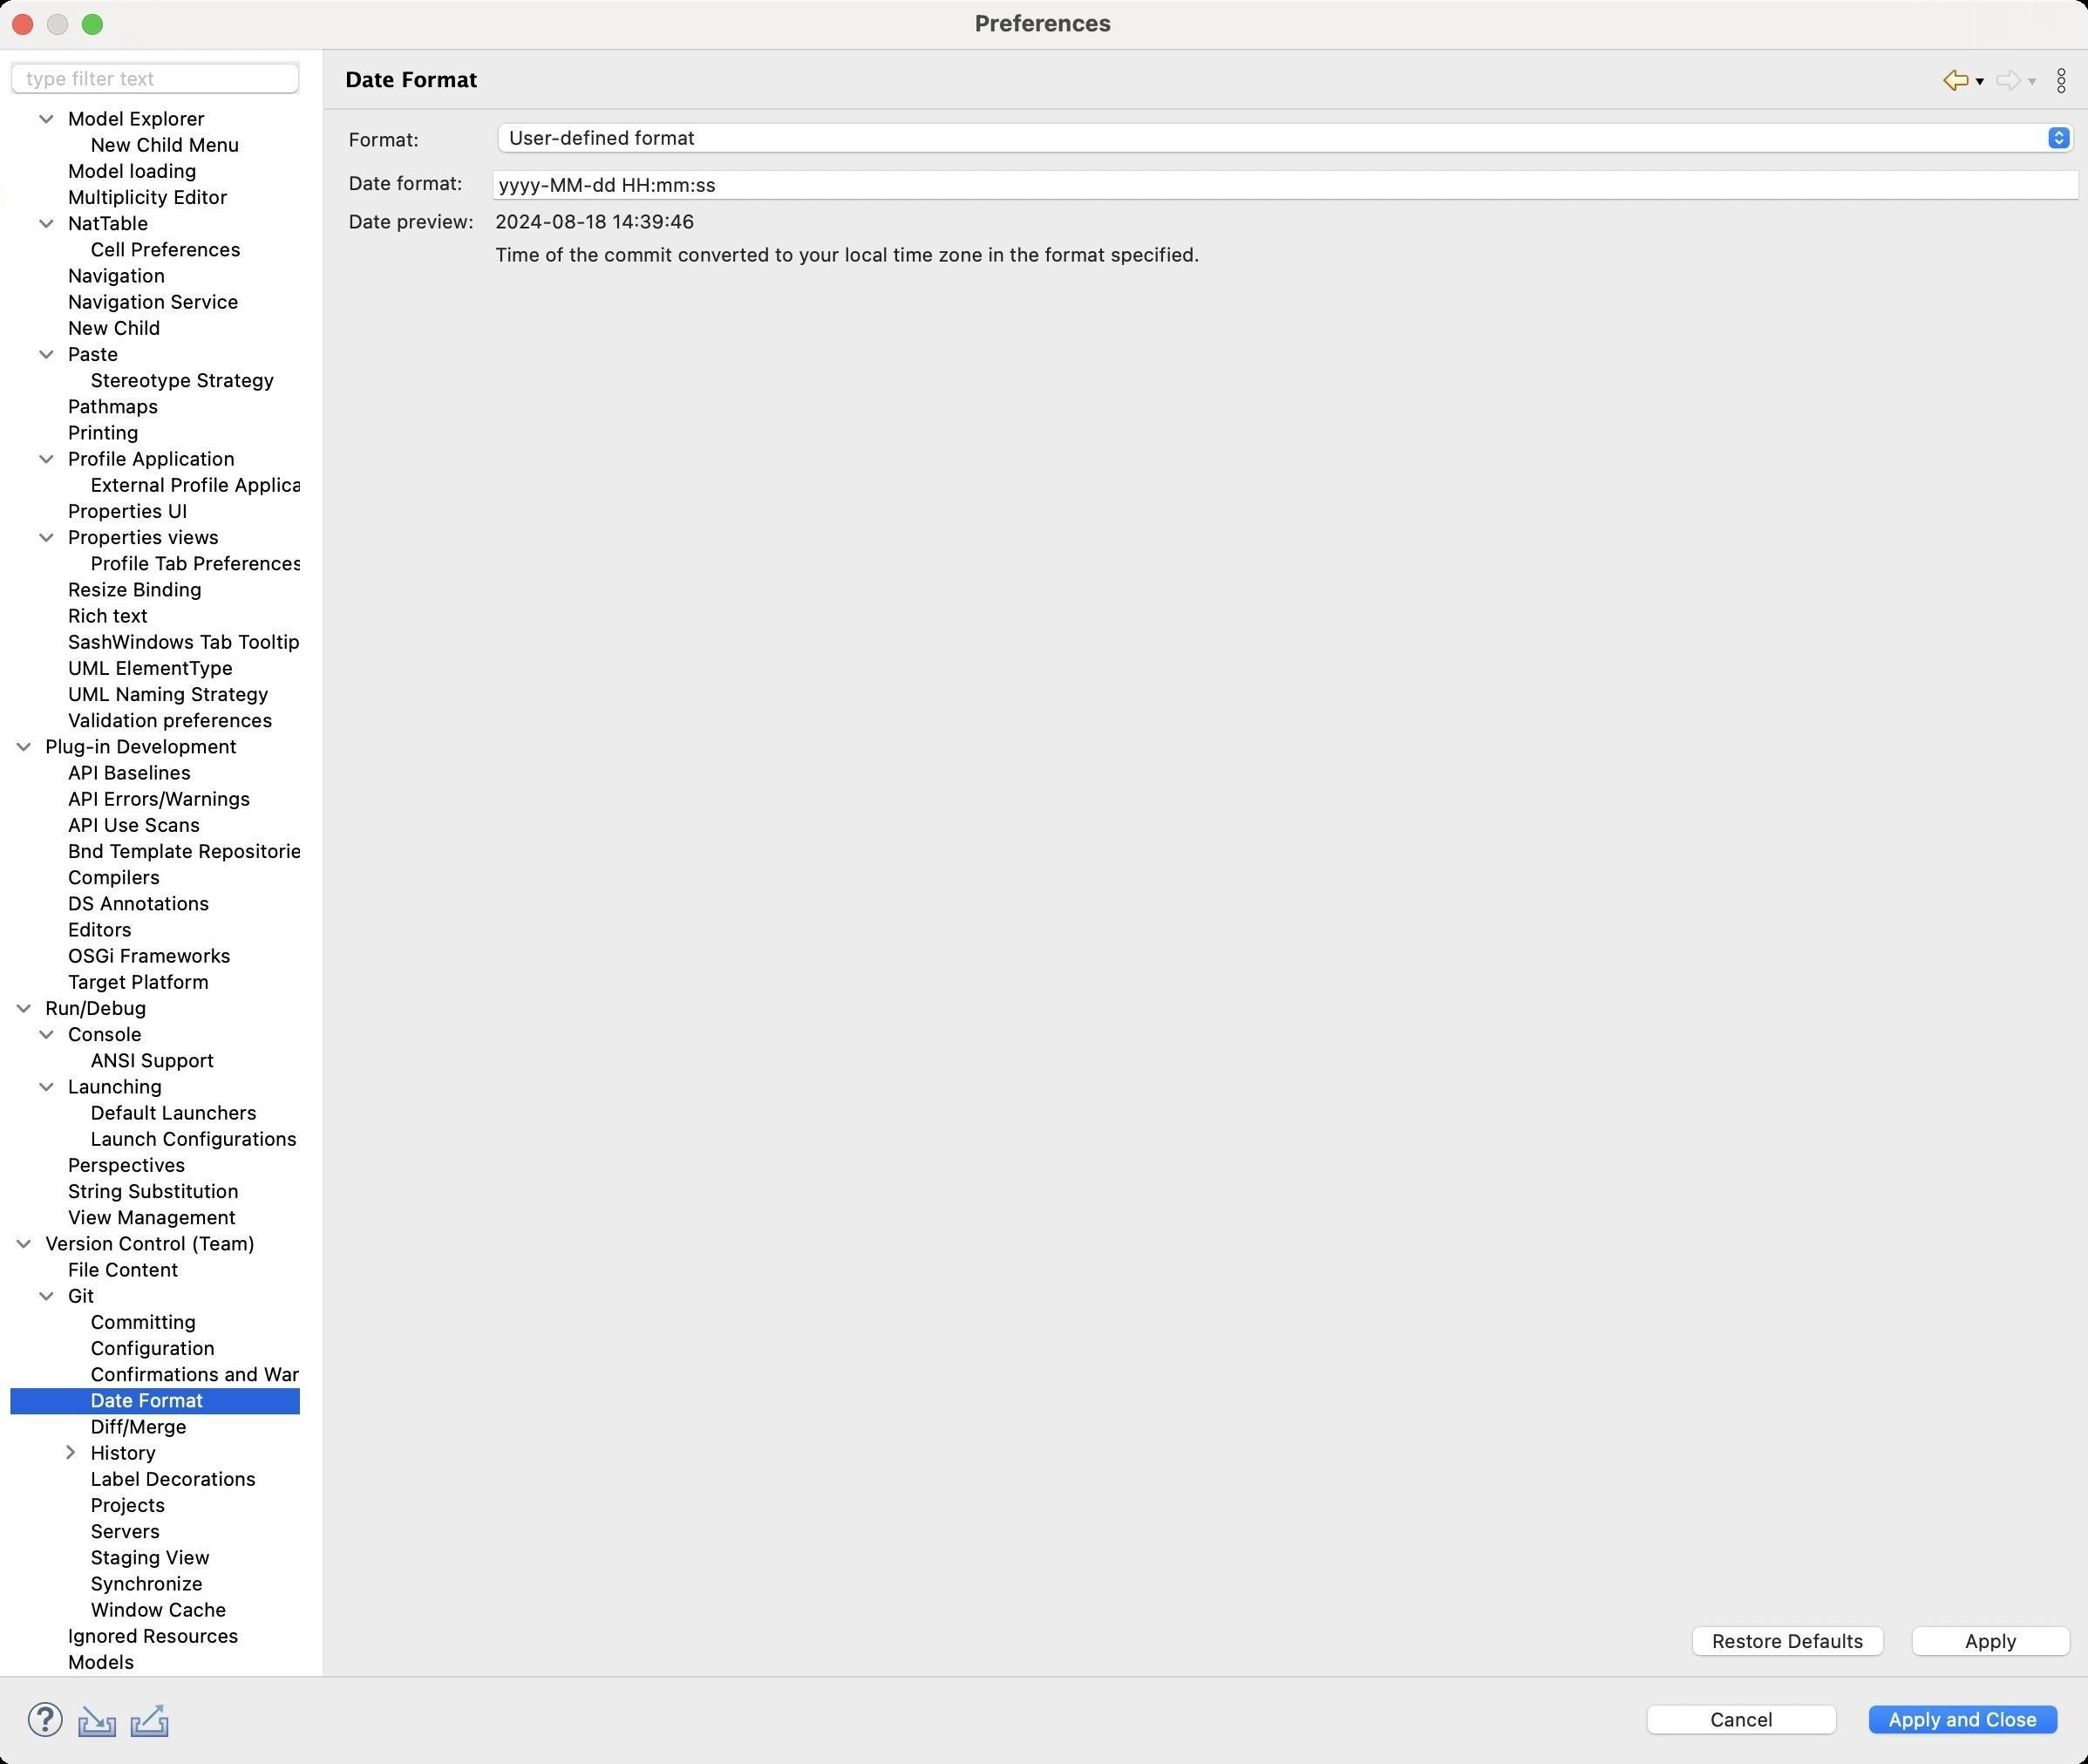
Accessibility tree:
{"name": "Preferences", "role": "AXWindow", "description": null, "role_description": "standard window", "value": null, "position": "480.00;38.00", "size": "1199;1012", "children": [{"name": "Apply_and_Close", "role": "AXButton", "description": null, "role_description": "button", "value": null, "position": "1067.00;974.00", "size": "120;27", "children": []}, {"name": "Cancel", "role": "AXButton", "description": null, "role_description": "button", "value": null, "position": "940.00;974.00", "size": "120;27", "children": []}, {"name": null, "role": "AXToolbar", "description": null, "role_description": "toolbar", "value": null, "position": "12.00;972.00", "size": "90;30", "children": [{"name": "Help", "role": "AXCheckBox", "description": null, "role_description": "checkbox", "value": 0, "position": "12.00;972.00", "size": "30;30", "children": []}, {"name": "Import", "role": "AXButton", "description": null, "role_description": "button", "value": null, "position": "42.00;972.00", "size": "30;30", "children": []}, {"name": "Export", "role": "AXButton", "description": null, "role_description": "button", "value": null, "position": "72.00;972.00", "size": "30;30", "children": []}]}, {"name": null, "role": "AXScrollArea", "description": null, "role_description": "scroll area", "value": null, "position": "199.00;69.00", "size": "995;887", "children": [{"name": "Apply", "role": "AXButton", "description": null, "role_description": "button", "value": null, "position": "1092.00;929.00", "size": "102;27", "children": []}, {"name": "Restore_Defaults", "role": "AXButton", "description": null, "role_description": "button", "value": null, "position": "966.00;929.00", "size": "121;27", "children": []}, {"name": null, "role": "AXStaticText", "description": null, "role_description": "text", "value": "Time of the commit converted to your local time zone in the format specified.", "position": "283.00;139.00", "size": "911;14", "children": []}, {"name": null, "role": "AXStaticText", "description": null, "role_description": "text", "value": "", "position": "199.00;139.00", "size": "4;14", "children": []}, {"name": null, "role": "AXStaticText", "description": null, "role_description": "text", "value": "2024-08-18 14:39:46", "position": "283.00;120.00", "size": "911;14", "children": []}, {"name": null, "role": "AXStaticText", "description": null, "role_description": "text", "value": "Date preview:", "position": "199.00;120.00", "size": "76;14", "children": []}, {"name": null, "role": "AXTextField", "description": null, "role_description": "text field", "value": "yyyy-MM-dd HH:mm:ss", "position": "283.00;96.00", "size": "911;19", "children": []}, {"name": null, "role": "AXStaticText", "description": null, "role_description": "text", "value": "Date format:", "position": "199.00;98.00", "size": "70;14", "children": []}, {"name": null, "role": "AXPopUpButton", "description": null, "role_description": "pop up button", "value": "User-defined format", "position": "283.00;69.00", "size": "911;22", "children": []}, {"name": null, "role": "AXStaticText", "description": null, "role_description": "text", "value": "Format:", "position": "199.00;73.00", "size": "45;14", "children": []}]}, {"name": null, "role": "AXToolbar", "description": "", "role_description": "toolbar", "value": null, "position": "1112.00;35.00", "size": "82;22", "children": [{"name": "Back_to_Confirmations_and_Warnings", "role": "AXMenuButton", "description": null, "role_description": "menu button", "value": null, "position": "1112.00;35.00", "size": "22;22", "children": []}, {"name": "Forward", "role": "AXMenuButton", "description": null, "role_description": "menu button", "value": null, "position": "1142.00;35.00", "size": "22;22", "children": []}, {"name": "Additional_Dialog_Actions", "role": "AXButton", "description": null, "role_description": "button", "value": null, "position": "1172.00;35.00", "size": "22;22", "children": []}]}, {"name": null, "role": "AXStaticText", "description": "", "role_description": "text", "value": "Date Format", "position": "196.00;35.00", "size": "909;21", "children": []}, {"name": null, "role": "AXSplitter", "description": null, "role_description": "splitter", "value": 180, "position": "180.00;28.00", "size": "5;933", "children": []}, {"name": null, "role": "AXScrollArea", "description": null, "role_description": "scroll area", "value": null, "position": "7.00;59.00", "size": "166;902", "children": [{"name": null, "role": "AXOutline", "description": null, "role_description": "outline", "value": null, "position": "7.00;-914.00", "size": "217;1875", "children": [{"name": null, "role": "AXRow", "description": null, "role_description": "outline row", "value": null, "position": "7.00;-914.00", "size": "217;15", "children": [{"name": null, "role": "AXGroup", "description": null, "role_description": "group", "value": null, "position": "7.00;-914.00", "size": "217;15", "children": [{"name": null, "role": "AXDisclosureTriangle", "description": null, "role_description": "disclosure triangle", "value": 0, "position": "9.00;-914.00", "size": "12;14", "children": []}, {"name": null, "role": "AXStaticText", "description": null, "role_description": "text", "value": "General", "position": "25.00;-914.00", "size": "198;14", "children": []}]}]}, {"name": null, "role": "AXRow", "description": null, "role_description": "outline row", "value": null, "position": "7.00;-899.00", "size": "217;15", "children": [{"name": null, "role": "AXGroup", "description": null, "role_description": "group", "value": null, "position": "7.00;-899.00", "size": "217;15", "children": [{"name": null, "role": "AXDisclosureTriangle", "description": null, "role_description": "disclosure triangle", "value": 0, "position": "9.00;-899.00", "size": "12;14", "children": []}, {"name": null, "role": "AXStaticText", "description": null, "role_description": "text", "value": "Alf", "position": "25.00;-899.00", "size": "198;14", "children": []}]}]}, {"name": null, "role": "AXRow", "description": null, "role_description": "outline row", "value": null, "position": "7.00;-884.00", "size": "217;15", "children": [{"name": null, "role": "AXGroup", "description": null, "role_description": "group", "value": null, "position": "7.00;-884.00", "size": "217;15", "children": [{"name": null, "role": "AXDisclosureTriangle", "description": null, "role_description": "disclosure triangle", "value": 0, "position": "9.00;-884.00", "size": "12;14", "children": []}, {"name": null, "role": "AXStaticText", "description": null, "role_description": "text", "value": "Ant", "position": "25.00;-884.00", "size": "198;14", "children": []}]}]}, {"name": null, "role": "AXRow", "description": null, "role_description": "outline row", "value": null, "position": "7.00;-869.00", "size": "217;15", "children": [{"name": null, "role": "AXGroup", "description": null, "role_description": "group", "value": null, "position": "7.00;-869.00", "size": "217;15", "children": [{"name": null, "role": "AXDisclosureTriangle", "description": null, "role_description": "disclosure triangle", "value": 0, "position": "9.00;-869.00", "size": "12;14", "children": []}, {"name": null, "role": "AXStaticText", "description": null, "role_description": "text", "value": "Context", "position": "25.00;-869.00", "size": "198;14", "children": []}]}]}, {"name": null, "role": "AXRow", "description": null, "role_description": "outline row", "value": null, "position": "7.00;-854.00", "size": "217;15", "children": [{"name": null, "role": "AXGroup", "description": null, "role_description": "group", "value": null, "position": "7.00;-854.00", "size": "217;15", "children": [{"name": null, "role": "AXDisclosureTriangle", "description": null, "role_description": "disclosure triangle", "value": 0, "position": "9.00;-854.00", "size": "12;14", "children": []}, {"name": null, "role": "AXStaticText", "description": null, "role_description": "text", "value": "CSS", "position": "25.00;-854.00", "size": "198;14", "children": []}]}]}, {"name": null, "role": "AXRow", "description": null, "role_description": "outline row", "value": null, "position": "7.00;-839.00", "size": "217;15", "children": [{"name": null, "role": "AXGroup", "description": null, "role_description": "group", "value": null, "position": "7.00;-839.00", "size": "217;15", "children": [{"name": null, "role": "AXDisclosureTriangle", "description": null, "role_description": "disclosure triangle", "value": 0, "position": "9.00;-839.00", "size": "12;14", "children": []}, {"name": null, "role": "AXStaticText", "description": null, "role_description": "text", "value": "EMF Compare", "position": "25.00;-839.00", "size": "198;14", "children": []}]}]}, {"name": null, "role": "AXRow", "description": null, "role_description": "outline row", "value": null, "position": "7.00;-824.00", "size": "217;15", "children": [{"name": null, "role": "AXGroup", "description": null, "role_description": "group", "value": null, "position": "7.00;-824.00", "size": "217;15", "children": [{"name": null, "role": "AXDisclosureTriangle", "description": null, "role_description": "disclosure triangle", "value": 0, "position": "9.00;-824.00", "size": "12;14", "children": []}, {"name": null, "role": "AXStaticText", "description": null, "role_description": "text", "value": "Help", "position": "25.00;-824.00", "size": "198;14", "children": []}]}]}, {"name": null, "role": "AXRow", "description": null, "role_description": "outline row", "value": null, "position": "7.00;-809.00", "size": "217;15", "children": [{"name": null, "role": "AXGroup", "description": null, "role_description": "group", "value": null, "position": "7.00;-809.00", "size": "217;15", "children": [{"name": null, "role": "AXDisclosureTriangle", "description": null, "role_description": "disclosure triangle", "value": 0, "position": "9.00;-809.00", "size": "12;14", "children": []}, {"name": null, "role": "AXStaticText", "description": null, "role_description": "text", "value": "Install/Update", "position": "25.00;-809.00", "size": "198;14", "children": []}]}]}, {"name": null, "role": "AXRow", "description": null, "role_description": "outline row", "value": null, "position": "7.00;-794.00", "size": "217;15", "children": [{"name": null, "role": "AXGroup", "description": null, "role_description": "group", "value": null, "position": "7.00;-794.00", "size": "217;15", "children": [{"name": null, "role": "AXDisclosureTriangle", "description": null, "role_description": "disclosure triangle", "value": 1, "position": "9.00;-794.00", "size": "12;14", "children": []}, {"name": null, "role": "AXStaticText", "description": null, "role_description": "text", "value": "Java", "position": "25.00;-794.00", "size": "198;14", "children": []}]}]}, {"name": null, "role": "AXRow", "description": null, "role_description": "outline row", "value": null, "position": "7.00;-779.00", "size": "217;15", "children": [{"name": null, "role": "AXGroup", "description": null, "role_description": "group", "value": null, "position": "7.00;-779.00", "size": "217;15", "children": [{"name": null, "role": "AXDisclosureTriangle", "description": null, "role_description": "disclosure triangle", "value": 0, "position": "22.00;-779.00", "size": "12;14", "children": []}, {"name": null, "role": "AXStaticText", "description": null, "role_description": "text", "value": "Appearance", "position": "38.00;-779.00", "size": "185;14", "children": []}]}]}, {"name": null, "role": "AXRow", "description": null, "role_description": "outline row", "value": null, "position": "7.00;-764.00", "size": "217;15", "children": [{"name": null, "role": "AXGroup", "description": null, "role_description": "group", "value": null, "position": "7.00;-764.00", "size": "217;15", "children": [{"name": null, "role": "AXDisclosureTriangle", "description": null, "role_description": "disclosure triangle", "value": 0, "position": "22.00;-764.00", "size": "12;14", "children": []}, {"name": null, "role": "AXStaticText", "description": null, "role_description": "text", "value": "Build Path", "position": "38.00;-764.00", "size": "185;14", "children": []}]}]}, {"name": null, "role": "AXRow", "description": null, "role_description": "outline row", "value": null, "position": "7.00;-749.00", "size": "217;15", "children": [{"name": null, "role": "AXStaticText", "description": null, "role_description": "text", "value": "Bytecode Outline", "position": "38.00;-749.00", "size": "185;14", "children": []}]}, {"name": null, "role": "AXRow", "description": null, "role_description": "outline row", "value": null, "position": "7.00;-734.00", "size": "217;15", "children": [{"name": null, "role": "AXGroup", "description": null, "role_description": "group", "value": null, "position": "7.00;-734.00", "size": "217;15", "children": [{"name": null, "role": "AXDisclosureTriangle", "description": null, "role_description": "disclosure triangle", "value": 0, "position": "22.00;-734.00", "size": "12;14", "children": []}, {"name": null, "role": "AXStaticText", "description": null, "role_description": "text", "value": "Code Style", "position": "38.00;-734.00", "size": "185;14", "children": []}]}]}, {"name": null, "role": "AXRow", "description": null, "role_description": "outline row", "value": null, "position": "7.00;-719.00", "size": "217;15", "children": [{"name": null, "role": "AXGroup", "description": null, "role_description": "group", "value": null, "position": "7.00;-719.00", "size": "217;15", "children": [{"name": null, "role": "AXDisclosureTriangle", "description": null, "role_description": "disclosure triangle", "value": 1, "position": "22.00;-719.00", "size": "12;14", "children": []}, {"name": null, "role": "AXStaticText", "description": null, "role_description": "text", "value": "Compiler", "position": "38.00;-719.00", "size": "185;14", "children": []}]}]}, {"name": null, "role": "AXRow", "description": null, "role_description": "outline row", "value": null, "position": "7.00;-704.00", "size": "217;15", "children": [{"name": null, "role": "AXStaticText", "description": null, "role_description": "text", "value": "Building", "position": "51.00;-704.00", "size": "172;14", "children": []}]}, {"name": null, "role": "AXRow", "description": null, "role_description": "outline row", "value": null, "position": "7.00;-689.00", "size": "217;15", "children": [{"name": null, "role": "AXStaticText", "description": null, "role_description": "text", "value": "Errors/Warnings", "position": "51.00;-689.00", "size": "172;14", "children": []}]}, {"name": null, "role": "AXRow", "description": null, "role_description": "outline row", "value": null, "position": "7.00;-674.00", "size": "217;15", "children": [{"name": null, "role": "AXStaticText", "description": null, "role_description": "text", "value": "Javadoc", "position": "51.00;-674.00", "size": "172;14", "children": []}]}, {"name": null, "role": "AXRow", "description": null, "role_description": "outline row", "value": null, "position": "7.00;-659.00", "size": "217;15", "children": [{"name": null, "role": "AXStaticText", "description": null, "role_description": "text", "value": "Task Tags", "position": "51.00;-659.00", "size": "172;14", "children": []}]}, {"name": null, "role": "AXRow", "description": null, "role_description": "outline row", "value": null, "position": "7.00;-644.00", "size": "217;15", "children": [{"name": null, "role": "AXGroup", "description": null, "role_description": "group", "value": null, "position": "7.00;-644.00", "size": "217;15", "children": [{"name": null, "role": "AXDisclosureTriangle", "description": null, "role_description": "disclosure triangle", "value": 1, "position": "22.00;-644.00", "size": "12;14", "children": []}, {"name": null, "role": "AXStaticText", "description": null, "role_description": "text", "value": "Debug", "position": "38.00;-644.00", "size": "185;14", "children": []}]}]}, {"name": null, "role": "AXRow", "description": null, "role_description": "outline row", "value": null, "position": "7.00;-629.00", "size": "217;15", "children": [{"name": null, "role": "AXStaticText", "description": null, "role_description": "text", "value": "Detail Formatters", "position": "51.00;-629.00", "size": "172;14", "children": []}]}, {"name": null, "role": "AXRow", "description": null, "role_description": "outline row", "value": null, "position": "7.00;-614.00", "size": "217;15", "children": [{"name": null, "role": "AXStaticText", "description": null, "role_description": "text", "value": "Heap Walking", "position": "51.00;-614.00", "size": "172;14", "children": []}]}, {"name": null, "role": "AXRow", "description": null, "role_description": "outline row", "value": null, "position": "7.00;-599.00", "size": "217;15", "children": [{"name": null, "role": "AXStaticText", "description": null, "role_description": "text", "value": "Logical Structures", "position": "51.00;-599.00", "size": "172;14", "children": []}]}, {"name": null, "role": "AXRow", "description": null, "role_description": "outline row", "value": null, "position": "7.00;-584.00", "size": "217;15", "children": [{"name": null, "role": "AXStaticText", "description": null, "role_description": "text", "value": "Primitive Display Options", "position": "51.00;-584.00", "size": "172;14", "children": []}]}, {"name": null, "role": "AXRow", "description": null, "role_description": "outline row", "value": null, "position": "7.00;-569.00", "size": "217;15", "children": [{"name": null, "role": "AXStaticText", "description": null, "role_description": "text", "value": "Step Filtering", "position": "51.00;-569.00", "size": "172;14", "children": []}]}, {"name": null, "role": "AXRow", "description": null, "role_description": "outline row", "value": null, "position": "7.00;-554.00", "size": "217;15", "children": [{"name": null, "role": "AXGroup", "description": null, "role_description": "group", "value": null, "position": "7.00;-554.00", "size": "217;15", "children": [{"name": null, "role": "AXDisclosureTriangle", "description": null, "role_description": "disclosure triangle", "value": 1, "position": "22.00;-554.00", "size": "12;14", "children": []}, {"name": null, "role": "AXStaticText", "description": null, "role_description": "text", "value": "Editor", "position": "38.00;-554.00", "size": "185;14", "children": []}]}]}, {"name": null, "role": "AXRow", "description": null, "role_description": "outline row", "value": null, "position": "7.00;-539.00", "size": "217;15", "children": [{"name": null, "role": "AXStaticText", "description": null, "role_description": "text", "value": "Code Minings", "position": "51.00;-539.00", "size": "172;14", "children": []}]}, {"name": null, "role": "AXRow", "description": null, "role_description": "outline row", "value": null, "position": "7.00;-524.00", "size": "217;15", "children": [{"name": null, "role": "AXGroup", "description": null, "role_description": "group", "value": null, "position": "7.00;-524.00", "size": "217;15", "children": [{"name": null, "role": "AXDisclosureTriangle", "description": null, "role_description": "disclosure triangle", "value": 1, "position": "35.00;-524.00", "size": "12;14", "children": []}, {"name": null, "role": "AXStaticText", "description": null, "role_description": "text", "value": "Content Assist", "position": "51.00;-524.00", "size": "172;14", "children": []}]}]}, {"name": null, "role": "AXRow", "description": null, "role_description": "outline row", "value": null, "position": "7.00;-509.00", "size": "217;15", "children": [{"name": null, "role": "AXStaticText", "description": null, "role_description": "text", "value": "Advanced", "position": "64.00;-509.00", "size": "159;14", "children": []}]}, {"name": null, "role": "AXRow", "description": null, "role_description": "outline row", "value": null, "position": "7.00;-494.00", "size": "217;15", "children": [{"name": null, "role": "AXStaticText", "description": null, "role_description": "text", "value": "Favorites", "position": "64.00;-494.00", "size": "159;14", "children": []}]}, {"name": null, "role": "AXRow", "description": null, "role_description": "outline row", "value": null, "position": "7.00;-479.00", "size": "217;15", "children": [{"name": null, "role": "AXStaticText", "description": null, "role_description": "text", "value": "Folding", "position": "51.00;-479.00", "size": "172;14", "children": []}]}, {"name": null, "role": "AXRow", "description": null, "role_description": "outline row", "value": null, "position": "7.00;-464.00", "size": "217;15", "children": [{"name": null, "role": "AXStaticText", "description": null, "role_description": "text", "value": "Hovers", "position": "51.00;-464.00", "size": "172;14", "children": []}]}, {"name": null, "role": "AXRow", "description": null, "role_description": "outline row", "value": null, "position": "7.00;-449.00", "size": "217;15", "children": [{"name": null, "role": "AXStaticText", "description": null, "role_description": "text", "value": "Mark Occurrences", "position": "51.00;-449.00", "size": "172;14", "children": []}]}, {"name": null, "role": "AXRow", "description": null, "role_description": "outline row", "value": null, "position": "7.00;-434.00", "size": "217;15", "children": [{"name": null, "role": "AXStaticText", "description": null, "role_description": "text", "value": "Save Actions", "position": "51.00;-434.00", "size": "172;14", "children": []}]}, {"name": null, "role": "AXRow", "description": null, "role_description": "outline row", "value": null, "position": "7.00;-419.00", "size": "217;15", "children": [{"name": null, "role": "AXStaticText", "description": null, "role_description": "text", "value": "Syntax Coloring", "position": "51.00;-419.00", "size": "172;14", "children": []}]}, {"name": null, "role": "AXRow", "description": null, "role_description": "outline row", "value": null, "position": "7.00;-404.00", "size": "217;15", "children": [{"name": null, "role": "AXStaticText", "description": null, "role_description": "text", "value": "Templates", "position": "51.00;-404.00", "size": "172;14", "children": []}]}, {"name": null, "role": "AXRow", "description": null, "role_description": "outline row", "value": null, "position": "7.00;-389.00", "size": "217;15", "children": [{"name": null, "role": "AXStaticText", "description": null, "role_description": "text", "value": "Typing", "position": "51.00;-389.00", "size": "172;14", "children": []}]}, {"name": null, "role": "AXRow", "description": null, "role_description": "outline row", "value": null, "position": "7.00;-374.00", "size": "217;15", "children": [{"name": null, "role": "AXGroup", "description": null, "role_description": "group", "value": null, "position": "7.00;-374.00", "size": "217;15", "children": [{"name": null, "role": "AXDisclosureTriangle", "description": null, "role_description": "disclosure triangle", "value": 1, "position": "22.00;-374.00", "size": "12;14", "children": []}, {"name": null, "role": "AXStaticText", "description": null, "role_description": "text", "value": "Installed JREs", "position": "38.00;-374.00", "size": "185;14", "children": []}]}]}, {"name": null, "role": "AXRow", "description": null, "role_description": "outline row", "value": null, "position": "7.00;-359.00", "size": "217;15", "children": [{"name": null, "role": "AXStaticText", "description": null, "role_description": "text", "value": "Execution Environments", "position": "51.00;-359.00", "size": "172;14", "children": []}]}, {"name": null, "role": "AXRow", "description": null, "role_description": "outline row", "value": null, "position": "7.00;-344.00", "size": "217;15", "children": [{"name": null, "role": "AXStaticText", "description": null, "role_description": "text", "value": "JUnit", "position": "38.00;-344.00", "size": "185;14", "children": []}]}, {"name": null, "role": "AXRow", "description": null, "role_description": "outline row", "value": null, "position": "7.00;-329.00", "size": "217;15", "children": [{"name": null, "role": "AXStaticText", "description": null, "role_description": "text", "value": "Launching", "position": "38.00;-329.00", "size": "185;14", "children": []}]}, {"name": null, "role": "AXRow", "description": null, "role_description": "outline row", "value": null, "position": "7.00;-314.00", "size": "217;15", "children": [{"name": null, "role": "AXStaticText", "description": null, "role_description": "text", "value": "Properties Files Editor", "position": "38.00;-314.00", "size": "185;14", "children": []}]}, {"name": null, "role": "AXRow", "description": null, "role_description": "outline row", "value": null, "position": "7.00;-299.00", "size": "217;15", "children": [{"name": null, "role": "AXGroup", "description": null, "role_description": "group", "value": null, "position": "7.00;-299.00", "size": "217;15", "children": [{"name": null, "role": "AXDisclosureTriangle", "description": null, "role_description": "disclosure triangle", "value": 1, "position": "9.00;-299.00", "size": "12;14", "children": []}, {"name": null, "role": "AXStaticText", "description": null, "role_description": "text", "value": "Logic Diagrams", "position": "25.00;-299.00", "size": "198;14", "children": []}]}]}, {"name": null, "role": "AXRow", "description": null, "role_description": "outline row", "value": null, "position": "7.00;-284.00", "size": "217;15", "children": [{"name": null, "role": "AXGroup", "description": null, "role_description": "group", "value": null, "position": "7.00;-284.00", "size": "217;15", "children": [{"name": null, "role": "AXDisclosureTriangle", "description": null, "role_description": "disclosure triangle", "value": 1, "position": "22.00;-284.00", "size": "12;14", "children": []}, {"name": null, "role": "AXStaticText", "description": null, "role_description": "text", "value": "Appearance", "position": "38.00;-284.00", "size": "185;14", "children": []}]}]}, {"name": null, "role": "AXRow", "description": null, "role_description": "outline row", "value": null, "position": "7.00;-269.00", "size": "217;15", "children": [{"name": null, "role": "AXStaticText", "description": null, "role_description": "text", "value": "Connections", "position": "51.00;-269.00", "size": "172;14", "children": []}]}, {"name": null, "role": "AXRow", "description": null, "role_description": "outline row", "value": null, "position": "7.00;-254.00", "size": "217;15", "children": [{"name": null, "role": "AXStaticText", "description": null, "role_description": "text", "value": "Path Maps", "position": "38.00;-254.00", "size": "185;14", "children": []}]}, {"name": null, "role": "AXRow", "description": null, "role_description": "outline row", "value": null, "position": "7.00;-239.00", "size": "217;15", "children": [{"name": null, "role": "AXStaticText", "description": null, "role_description": "text", "value": "Printing", "position": "38.00;-239.00", "size": "185;14", "children": []}]}, {"name": null, "role": "AXRow", "description": null, "role_description": "outline row", "value": null, "position": "7.00;-224.00", "size": "217;15", "children": [{"name": null, "role": "AXStaticText", "description": null, "role_description": "text", "value": "Rulers and Grid", "position": "38.00;-224.00", "size": "185;14", "children": []}]}, {"name": null, "role": "AXRow", "description": null, "role_description": "outline row", "value": null, "position": "7.00;-209.00", "size": "217;15", "children": [{"name": null, "role": "AXStaticText", "description": null, "role_description": "text", "value": "Model Editor", "position": "25.00;-209.00", "size": "198;14", "children": []}]}, {"name": null, "role": "AXRow", "description": null, "role_description": "outline row", "value": null, "position": "7.00;-194.00", "size": "217;15", "children": [{"name": null, "role": "AXGroup", "description": null, "role_description": "group", "value": null, "position": "7.00;-194.00", "size": "217;15", "children": [{"name": null, "role": "AXDisclosureTriangle", "description": null, "role_description": "disclosure triangle", "value": 0, "position": "9.00;-194.00", "size": "12;14", "children": []}, {"name": null, "role": "AXStaticText", "description": null, "role_description": "text", "value": "Model Validation", "position": "25.00;-194.00", "size": "198;14", "children": []}]}]}, {"name": null, "role": "AXRow", "description": null, "role_description": "outline row", "value": null, "position": "7.00;-179.00", "size": "217;15", "children": [{"name": null, "role": "AXGroup", "description": null, "role_description": "group", "value": null, "position": "7.00;-179.00", "size": "217;15", "children": [{"name": null, "role": "AXDisclosureTriangle", "description": null, "role_description": "disclosure triangle", "value": 0, "position": "9.00;-179.00", "size": "12;14", "children": []}, {"name": null, "role": "AXStaticText", "description": null, "role_description": "text", "value": "OCL", "position": "25.00;-179.00", "size": "198;14", "children": []}]}]}, {"name": null, "role": "AXRow", "description": null, "role_description": "outline row", "value": null, "position": "7.00;-164.00", "size": "217;15", "children": [{"name": null, "role": "AXGroup", "description": null, "role_description": "group", "value": null, "position": "7.00;-164.00", "size": "217;15", "children": [{"name": null, "role": "AXDisclosureTriangle", "description": null, "role_description": "disclosure triangle", "value": 1, "position": "9.00;-164.00", "size": "12;14", "children": []}, {"name": null, "role": "AXStaticText", "description": null, "role_description": "text", "value": "Papyrus", "position": "25.00;-164.00", "size": "198;14", "children": []}]}]}, {"name": null, "role": "AXRow", "description": null, "role_description": "outline row", "value": null, "position": "7.00;-149.00", "size": "217;15", "children": [{"name": null, "role": "AXStaticText", "description": null, "role_description": "text", "value": "Architecture Contexts", "position": "38.00;-149.00", "size": "185;14", "children": []}]}, {"name": null, "role": "AXRow", "description": null, "role_description": "outline row", "value": null, "position": "7.00;-134.00", "size": "217;15", "children": [{"name": null, "role": "AXGroup", "description": null, "role_description": "group", "value": null, "position": "7.00;-134.00", "size": "217;15", "children": [{"name": null, "role": "AXDisclosureTriangle", "description": null, "role_description": "disclosure triangle", "value": 1, "position": "22.00;-134.00", "size": "12;14", "children": []}, {"name": null, "role": "AXStaticText", "description": null, "role_description": "text", "value": "Automated Model Completion", "position": "38.00;-134.00", "size": "185;14", "children": []}]}]}, {"name": null, "role": "AXRow", "description": null, "role_description": "outline row", "value": null, "position": "7.00;-119.00", "size": "217;15", "children": [{"name": null, "role": "AXStaticText", "description": null, "role_description": "text", "value": "Activities", "position": "51.00;-119.00", "size": "172;14", "children": []}]}, {"name": null, "role": "AXRow", "description": null, "role_description": "outline row", "value": null, "position": "7.00;-104.00", "size": "217;15", "children": [{"name": null, "role": "AXStaticText", "description": null, "role_description": "text", "value": "Connection Tools", "position": "38.00;-104.00", "size": "185;14", "children": []}]}, {"name": null, "role": "AXRow", "description": null, "role_description": "outline row", "value": null, "position": "7.00;-89.00", "size": "217;15", "children": [{"name": null, "role": "AXStaticText", "description": null, "role_description": "text", "value": "CSS Theme", "position": "38.00;-89.00", "size": "185;14", "children": []}]}, {"name": null, "role": "AXRow", "description": null, "role_description": "outline row", "value": null, "position": "7.00;-74.00", "size": "217;15", "children": [{"name": null, "role": "AXGroup", "description": null, "role_description": "group", "value": null, "position": "7.00;-74.00", "size": "217;15", "children": [{"name": null, "role": "AXDisclosureTriangle", "description": null, "role_description": "disclosure triangle", "value": 0, "position": "22.00;-74.00", "size": "12;14", "children": []}, {"name": null, "role": "AXStaticText", "description": null, "role_description": "text", "value": "Diagrams", "position": "38.00;-74.00", "size": "185;14", "children": []}]}]}, {"name": null, "role": "AXRow", "description": null, "role_description": "outline row", "value": null, "position": "7.00;-59.00", "size": "217;15", "children": [{"name": null, "role": "AXStaticText", "description": null, "role_description": "text", "value": "Documentation View", "position": "38.00;-59.00", "size": "185;14", "children": []}]}, {"name": null, "role": "AXRow", "description": null, "role_description": "outline row", "value": null, "position": "7.00;-44.00", "size": "217;15", "children": [{"name": null, "role": "AXStaticText", "description": null, "role_description": "text", "value": "Drag and drop", "position": "38.00;-44.00", "size": "185;14", "children": []}]}, {"name": null, "role": "AXRow", "description": null, "role_description": "outline row", "value": null, "position": "7.00;-29.00", "size": "217;15", "children": [{"name": null, "role": "AXStaticText", "description": null, "role_description": "text", "value": "Editor", "position": "38.00;-29.00", "size": "185;14", "children": []}]}, {"name": null, "role": "AXRow", "description": null, "role_description": "outline row", "value": null, "position": "7.00;-14.00", "size": "217;15", "children": [{"name": null, "role": "AXStaticText", "description": null, "role_description": "text", "value": "Editor Welcome Page", "position": "38.00;-14.00", "size": "185;14", "children": []}]}, {"name": null, "role": "AXRow", "description": null, "role_description": "outline row", "value": null, "position": "7.00;1.00", "size": "217;15", "children": [{"name": null, "role": "AXGroup", "description": null, "role_description": "group", "value": null, "position": "7.00;1.00", "size": "217;15", "children": [{"name": null, "role": "AXDisclosureTriangle", "description": null, "role_description": "disclosure triangle", "value": 0, "position": "22.00;1.00", "size": "12;14", "children": []}, {"name": null, "role": "AXStaticText", "description": null, "role_description": "text", "value": "Embedded Editors", "position": "38.00;1.00", "size": "185;14", "children": []}]}]}, {"name": null, "role": "AXRow", "description": null, "role_description": "outline row", "value": null, "position": "7.00;16.00", "size": "217;15", "children": [{"name": null, "role": "AXStaticText", "description": null, "role_description": "text", "value": "HTML Export", "position": "38.00;16.00", "size": "185;14", "children": []}]}, {"name": null, "role": "AXRow", "description": null, "role_description": "outline row", "value": null, "position": "7.00;31.00", "size": "217;15", "children": [{"name": null, "role": "AXStaticText", "description": null, "role_description": "text", "value": "Hyperlink Service", "position": "38.00;31.00", "size": "185;14", "children": []}]}, {"name": null, "role": "AXRow", "description": null, "role_description": "outline row", "value": null, "position": "7.00;46.00", "size": "217;15", "children": [{"name": null, "role": "AXStaticText", "description": null, "role_description": "text", "value": "Internationalization", "position": "38.00;46.00", "size": "185;14", "children": []}]}, {"name": null, "role": "AXRow", "description": null, "role_description": "outline row", "value": null, "position": "7.00;61.00", "size": "217;15", "children": [{"name": null, "role": "AXGroup", "description": null, "role_description": "group", "value": null, "position": "7.00;61.00", "size": "217;15", "children": [{"name": null, "role": "AXDisclosureTriangle", "description": null, "role_description": "disclosure triangle", "value": 1, "position": "22.00;61.00", "size": "12;14", "children": []}, {"name": null, "role": "AXStaticText", "description": null, "role_description": "text", "value": "Model Explorer", "position": "38.00;61.00", "size": "185;14", "children": []}]}]}, {"name": null, "role": "AXRow", "description": null, "role_description": "outline row", "value": null, "position": "7.00;76.00", "size": "217;15", "children": [{"name": null, "role": "AXStaticText", "description": null, "role_description": "text", "value": "New Child Menu", "position": "51.00;76.00", "size": "172;14", "children": []}]}, {"name": null, "role": "AXRow", "description": null, "role_description": "outline row", "value": null, "position": "7.00;91.00", "size": "217;15", "children": [{"name": null, "role": "AXStaticText", "description": null, "role_description": "text", "value": "Model loading", "position": "38.00;91.00", "size": "185;14", "children": []}]}, {"name": null, "role": "AXRow", "description": null, "role_description": "outline row", "value": null, "position": "7.00;106.00", "size": "217;15", "children": [{"name": null, "role": "AXStaticText", "description": null, "role_description": "text", "value": "Multiplicity Editor", "position": "38.00;106.00", "size": "185;14", "children": []}]}, {"name": null, "role": "AXRow", "description": null, "role_description": "outline row", "value": null, "position": "7.00;121.00", "size": "217;15", "children": [{"name": null, "role": "AXGroup", "description": null, "role_description": "group", "value": null, "position": "7.00;121.00", "size": "217;15", "children": [{"name": null, "role": "AXDisclosureTriangle", "description": null, "role_description": "disclosure triangle", "value": 1, "position": "22.00;121.00", "size": "12;14", "children": []}, {"name": null, "role": "AXStaticText", "description": null, "role_description": "text", "value": "NatTable", "position": "38.00;121.00", "size": "185;14", "children": []}]}]}, {"name": null, "role": "AXRow", "description": null, "role_description": "outline row", "value": null, "position": "7.00;136.00", "size": "217;15", "children": [{"name": null, "role": "AXStaticText", "description": null, "role_description": "text", "value": "Cell Preferences", "position": "51.00;136.00", "size": "172;14", "children": []}]}, {"name": null, "role": "AXRow", "description": null, "role_description": "outline row", "value": null, "position": "7.00;151.00", "size": "217;15", "children": [{"name": null, "role": "AXStaticText", "description": null, "role_description": "text", "value": "Navigation", "position": "38.00;151.00", "size": "185;14", "children": []}]}, {"name": null, "role": "AXRow", "description": null, "role_description": "outline row", "value": null, "position": "7.00;166.00", "size": "217;15", "children": [{"name": null, "role": "AXStaticText", "description": null, "role_description": "text", "value": "Navigation Service", "position": "38.00;166.00", "size": "185;14", "children": []}]}, {"name": null, "role": "AXRow", "description": null, "role_description": "outline row", "value": null, "position": "7.00;181.00", "size": "217;15", "children": [{"name": null, "role": "AXStaticText", "description": null, "role_description": "text", "value": "New Child", "position": "38.00;181.00", "size": "185;14", "children": []}]}, {"name": null, "role": "AXRow", "description": null, "role_description": "outline row", "value": null, "position": "7.00;196.00", "size": "217;15", "children": [{"name": null, "role": "AXGroup", "description": null, "role_description": "group", "value": null, "position": "7.00;196.00", "size": "217;15", "children": [{"name": null, "role": "AXDisclosureTriangle", "description": null, "role_description": "disclosure triangle", "value": 1, "position": "22.00;196.00", "size": "12;14", "children": []}, {"name": null, "role": "AXStaticText", "description": null, "role_description": "text", "value": "Paste", "position": "38.00;196.00", "size": "185;14", "children": []}]}]}, {"name": null, "role": "AXRow", "description": null, "role_description": "outline row", "value": null, "position": "7.00;211.00", "size": "217;15", "children": [{"name": null, "role": "AXStaticText", "description": null, "role_description": "text", "value": "Stereotype Strategy", "position": "51.00;211.00", "size": "172;14", "children": []}]}, {"name": null, "role": "AXRow", "description": null, "role_description": "outline row", "value": null, "position": "7.00;226.00", "size": "217;15", "children": [{"name": null, "role": "AXStaticText", "description": null, "role_description": "text", "value": "Pathmaps", "position": "38.00;226.00", "size": "185;14", "children": []}]}, {"name": null, "role": "AXRow", "description": null, "role_description": "outline row", "value": null, "position": "7.00;241.00", "size": "217;15", "children": [{"name": null, "role": "AXStaticText", "description": null, "role_description": "text", "value": "Printing", "position": "38.00;241.00", "size": "185;14", "children": []}]}, {"name": null, "role": "AXRow", "description": null, "role_description": "outline row", "value": null, "position": "7.00;256.00", "size": "217;15", "children": [{"name": null, "role": "AXGroup", "description": null, "role_description": "group", "value": null, "position": "7.00;256.00", "size": "217;15", "children": [{"name": null, "role": "AXDisclosureTriangle", "description": null, "role_description": "disclosure triangle", "value": 1, "position": "22.00;256.00", "size": "12;14", "children": []}, {"name": null, "role": "AXStaticText", "description": null, "role_description": "text", "value": "Profile Application", "position": "38.00;256.00", "size": "185;14", "children": []}]}]}, {"name": null, "role": "AXRow", "description": null, "role_description": "outline row", "value": null, "position": "7.00;271.00", "size": "217;15", "children": [{"name": null, "role": "AXStaticText", "description": null, "role_description": "text", "value": "External Profile Applications tool", "position": "51.00;271.00", "size": "172;14", "children": []}]}, {"name": null, "role": "AXRow", "description": null, "role_description": "outline row", "value": null, "position": "7.00;286.00", "size": "217;15", "children": [{"name": null, "role": "AXStaticText", "description": null, "role_description": "text", "value": "Properties UI", "position": "38.00;286.00", "size": "185;14", "children": []}]}, {"name": null, "role": "AXRow", "description": null, "role_description": "outline row", "value": null, "position": "7.00;301.00", "size": "217;15", "children": [{"name": null, "role": "AXGroup", "description": null, "role_description": "group", "value": null, "position": "7.00;301.00", "size": "217;15", "children": [{"name": null, "role": "AXDisclosureTriangle", "description": null, "role_description": "disclosure triangle", "value": 1, "position": "22.00;301.00", "size": "12;14", "children": []}, {"name": null, "role": "AXStaticText", "description": null, "role_description": "text", "value": "Properties views", "position": "38.00;301.00", "size": "185;14", "children": []}]}]}, {"name": null, "role": "AXRow", "description": null, "role_description": "outline row", "value": null, "position": "7.00;316.00", "size": "217;15", "children": [{"name": null, "role": "AXStaticText", "description": null, "role_description": "text", "value": "Profile Tab Preferences", "position": "51.00;316.00", "size": "172;14", "children": []}]}, {"name": null, "role": "AXRow", "description": null, "role_description": "outline row", "value": null, "position": "7.00;331.00", "size": "217;15", "children": [{"name": null, "role": "AXStaticText", "description": null, "role_description": "text", "value": "Resize Binding", "position": "38.00;331.00", "size": "185;14", "children": []}]}, {"name": null, "role": "AXRow", "description": null, "role_description": "outline row", "value": null, "position": "7.00;346.00", "size": "217;15", "children": [{"name": null, "role": "AXStaticText", "description": null, "role_description": "text", "value": "Rich text", "position": "38.00;346.00", "size": "185;14", "children": []}]}, {"name": null, "role": "AXRow", "description": null, "role_description": "outline row", "value": null, "position": "7.00;361.00", "size": "217;15", "children": [{"name": null, "role": "AXStaticText", "description": null, "role_description": "text", "value": "SashWindows Tab Tooltips", "position": "38.00;361.00", "size": "185;14", "children": []}]}, {"name": null, "role": "AXRow", "description": null, "role_description": "outline row", "value": null, "position": "7.00;376.00", "size": "217;15", "children": [{"name": null, "role": "AXStaticText", "description": null, "role_description": "text", "value": "UML ElementType", "position": "38.00;376.00", "size": "185;14", "children": []}]}, {"name": null, "role": "AXRow", "description": null, "role_description": "outline row", "value": null, "position": "7.00;391.00", "size": "217;15", "children": [{"name": null, "role": "AXStaticText", "description": null, "role_description": "text", "value": "UML Naming Strategy", "position": "38.00;391.00", "size": "185;14", "children": []}]}, {"name": null, "role": "AXRow", "description": null, "role_description": "outline row", "value": null, "position": "7.00;406.00", "size": "217;15", "children": [{"name": null, "role": "AXStaticText", "description": null, "role_description": "text", "value": "Validation preferences", "position": "38.00;406.00", "size": "185;14", "children": []}]}, {"name": null, "role": "AXRow", "description": null, "role_description": "outline row", "value": null, "position": "7.00;421.00", "size": "217;15", "children": [{"name": null, "role": "AXGroup", "description": null, "role_description": "group", "value": null, "position": "7.00;421.00", "size": "217;15", "children": [{"name": null, "role": "AXDisclosureTriangle", "description": null, "role_description": "disclosure triangle", "value": 1, "position": "9.00;421.00", "size": "12;14", "children": []}, {"name": null, "role": "AXStaticText", "description": null, "role_description": "text", "value": "Plug-in Development", "position": "25.00;421.00", "size": "198;14", "children": []}]}]}, {"name": null, "role": "AXRow", "description": null, "role_description": "outline row", "value": null, "position": "7.00;436.00", "size": "217;15", "children": [{"name": null, "role": "AXStaticText", "description": null, "role_description": "text", "value": "API Baselines", "position": "38.00;436.00", "size": "185;14", "children": []}]}, {"name": null, "role": "AXRow", "description": null, "role_description": "outline row", "value": null, "position": "7.00;451.00", "size": "217;15", "children": [{"name": null, "role": "AXStaticText", "description": null, "role_description": "text", "value": "API Errors/Warnings", "position": "38.00;451.00", "size": "185;14", "children": []}]}, {"name": null, "role": "AXRow", "description": null, "role_description": "outline row", "value": null, "position": "7.00;466.00", "size": "217;15", "children": [{"name": null, "role": "AXStaticText", "description": null, "role_description": "text", "value": "API Use Scans", "position": "38.00;466.00", "size": "185;14", "children": []}]}, {"name": null, "role": "AXRow", "description": null, "role_description": "outline row", "value": null, "position": "7.00;481.00", "size": "217;15", "children": [{"name": null, "role": "AXStaticText", "description": null, "role_description": "text", "value": "Bnd Template Repositories", "position": "38.00;481.00", "size": "185;14", "children": []}]}, {"name": null, "role": "AXRow", "description": null, "role_description": "outline row", "value": null, "position": "7.00;496.00", "size": "217;15", "children": [{"name": null, "role": "AXStaticText", "description": null, "role_description": "text", "value": "Compilers", "position": "38.00;496.00", "size": "185;14", "children": []}]}, {"name": null, "role": "AXRow", "description": null, "role_description": "outline row", "value": null, "position": "7.00;511.00", "size": "217;15", "children": [{"name": null, "role": "AXStaticText", "description": null, "role_description": "text", "value": "DS Annotations", "position": "38.00;511.00", "size": "185;14", "children": []}]}, {"name": null, "role": "AXRow", "description": null, "role_description": "outline row", "value": null, "position": "7.00;526.00", "size": "217;15", "children": [{"name": null, "role": "AXStaticText", "description": null, "role_description": "text", "value": "Editors", "position": "38.00;526.00", "size": "185;14", "children": []}]}, {"name": null, "role": "AXRow", "description": null, "role_description": "outline row", "value": null, "position": "7.00;541.00", "size": "217;15", "children": [{"name": null, "role": "AXStaticText", "description": null, "role_description": "text", "value": "OSGi Frameworks", "position": "38.00;541.00", "size": "185;14", "children": []}]}, {"name": null, "role": "AXRow", "description": null, "role_description": "outline row", "value": null, "position": "7.00;556.00", "size": "217;15", "children": [{"name": null, "role": "AXStaticText", "description": null, "role_description": "text", "value": "Target Platform", "position": "38.00;556.00", "size": "185;14", "children": []}]}, {"name": null, "role": "AXRow", "description": null, "role_description": "outline row", "value": null, "position": "7.00;571.00", "size": "217;15", "children": [{"name": null, "role": "AXGroup", "description": null, "role_description": "group", "value": null, "position": "7.00;571.00", "size": "217;15", "children": [{"name": null, "role": "AXDisclosureTriangle", "description": null, "role_description": "disclosure triangle", "value": 1, "position": "9.00;571.00", "size": "12;14", "children": []}, {"name": null, "role": "AXStaticText", "description": null, "role_description": "text", "value": "Run/Debug", "position": "25.00;571.00", "size": "198;14", "children": []}]}]}, {"name": null, "role": "AXRow", "description": null, "role_description": "outline row", "value": null, "position": "7.00;586.00", "size": "217;15", "children": [{"name": null, "role": "AXGroup", "description": null, "role_description": "group", "value": null, "position": "7.00;586.00", "size": "217;15", "children": [{"name": null, "role": "AXDisclosureTriangle", "description": null, "role_description": "disclosure triangle", "value": 1, "position": "22.00;586.00", "size": "12;14", "children": []}, {"name": null, "role": "AXStaticText", "description": null, "role_description": "text", "value": "Console", "position": "38.00;586.00", "size": "185;14", "children": []}]}]}, {"name": null, "role": "AXRow", "description": null, "role_description": "outline row", "value": null, "position": "7.00;601.00", "size": "217;15", "children": [{"name": null, "role": "AXStaticText", "description": null, "role_description": "text", "value": "ANSI Support", "position": "51.00;601.00", "size": "172;14", "children": []}]}, {"name": null, "role": "AXRow", "description": null, "role_description": "outline row", "value": null, "position": "7.00;616.00", "size": "217;15", "children": [{"name": null, "role": "AXGroup", "description": null, "role_description": "group", "value": null, "position": "7.00;616.00", "size": "217;15", "children": [{"name": null, "role": "AXDisclosureTriangle", "description": null, "role_description": "disclosure triangle", "value": 1, "position": "22.00;616.00", "size": "12;14", "children": []}, {"name": null, "role": "AXStaticText", "description": null, "role_description": "text", "value": "Launching", "position": "38.00;616.00", "size": "185;14", "children": []}]}]}, {"name": null, "role": "AXRow", "description": null, "role_description": "outline row", "value": null, "position": "7.00;631.00", "size": "217;15", "children": [{"name": null, "role": "AXStaticText", "description": null, "role_description": "text", "value": "Default Launchers", "position": "51.00;631.00", "size": "172;14", "children": []}]}, {"name": null, "role": "AXRow", "description": null, "role_description": "outline row", "value": null, "position": "7.00;646.00", "size": "217;15", "children": [{"name": null, "role": "AXStaticText", "description": null, "role_description": "text", "value": "Launch Configurations", "position": "51.00;646.00", "size": "172;14", "children": []}]}, {"name": null, "role": "AXRow", "description": null, "role_description": "outline row", "value": null, "position": "7.00;661.00", "size": "217;15", "children": [{"name": null, "role": "AXStaticText", "description": null, "role_description": "text", "value": "Perspectives", "position": "38.00;661.00", "size": "185;14", "children": []}]}, {"name": null, "role": "AXRow", "description": null, "role_description": "outline row", "value": null, "position": "7.00;676.00", "size": "217;15", "children": [{"name": null, "role": "AXStaticText", "description": null, "role_description": "text", "value": "String Substitution", "position": "38.00;676.00", "size": "185;14", "children": []}]}, {"name": null, "role": "AXRow", "description": null, "role_description": "outline row", "value": null, "position": "7.00;691.00", "size": "217;15", "children": [{"name": null, "role": "AXStaticText", "description": null, "role_description": "text", "value": "View Management", "position": "38.00;691.00", "size": "185;14", "children": []}]}, {"name": null, "role": "AXRow", "description": null, "role_description": "outline row", "value": null, "position": "7.00;706.00", "size": "217;15", "children": [{"name": null, "role": "AXGroup", "description": null, "role_description": "group", "value": null, "position": "7.00;706.00", "size": "217;15", "children": [{"name": null, "role": "AXDisclosureTriangle", "description": null, "role_description": "disclosure triangle", "value": 1, "position": "9.00;706.00", "size": "12;14", "children": []}, {"name": null, "role": "AXStaticText", "description": null, "role_description": "text", "value": "Version Control (Team)", "position": "25.00;706.00", "size": "198;14", "children": []}]}]}, {"name": null, "role": "AXRow", "description": null, "role_description": "outline row", "value": null, "position": "7.00;721.00", "size": "217;15", "children": [{"name": null, "role": "AXStaticText", "description": null, "role_description": "text", "value": "File Content", "position": "38.00;721.00", "size": "185;14", "children": []}]}, {"name": null, "role": "AXRow", "description": null, "role_description": "outline row", "value": null, "position": "7.00;736.00", "size": "217;15", "children": [{"name": null, "role": "AXGroup", "description": null, "role_description": "group", "value": null, "position": "7.00;736.00", "size": "217;15", "children": [{"name": null, "role": "AXDisclosureTriangle", "description": null, "role_description": "disclosure triangle", "value": 1, "position": "22.00;736.00", "size": "12;14", "children": []}, {"name": null, "role": "AXStaticText", "description": null, "role_description": "text", "value": "Git", "position": "38.00;736.00", "size": "185;14", "children": []}]}]}, {"name": null, "role": "AXRow", "description": null, "role_description": "outline row", "value": null, "position": "7.00;751.00", "size": "217;15", "children": [{"name": null, "role": "AXStaticText", "description": null, "role_description": "text", "value": "Committing", "position": "51.00;751.00", "size": "172;14", "children": []}]}, {"name": null, "role": "AXRow", "description": null, "role_description": "outline row", "value": null, "position": "7.00;766.00", "size": "217;15", "children": [{"name": null, "role": "AXStaticText", "description": null, "role_description": "text", "value": "Configuration", "position": "51.00;766.00", "size": "172;14", "children": []}]}, {"name": null, "role": "AXRow", "description": null, "role_description": "outline row", "value": null, "position": "7.00;781.00", "size": "217;15", "children": [{"name": null, "role": "AXStaticText", "description": null, "role_description": "text", "value": "Confirmations and Warnings", "position": "51.00;781.00", "size": "172;14", "children": []}]}, {"name": null, "role": "AXRow", "description": null, "role_description": "outline row", "value": null, "position": "7.00;796.00", "size": "217;15", "children": [{"name": null, "role": "AXStaticText", "description": null, "role_description": "text", "value": "Date Format", "position": "51.00;796.00", "size": "172;14", "children": []}]}, {"name": null, "role": "AXRow", "description": null, "role_description": "outline row", "value": null, "position": "7.00;811.00", "size": "217;15", "children": [{"name": null, "role": "AXStaticText", "description": null, "role_description": "text", "value": "Diff/Merge", "position": "51.00;811.00", "size": "172;14", "children": []}]}, {"name": null, "role": "AXRow", "description": null, "role_description": "outline row", "value": null, "position": "7.00;826.00", "size": "217;15", "children": [{"name": null, "role": "AXGroup", "description": null, "role_description": "group", "value": null, "position": "7.00;826.00", "size": "217;15", "children": [{"name": null, "role": "AXDisclosureTriangle", "description": null, "role_description": "disclosure triangle", "value": 0, "position": "35.00;826.00", "size": "12;14", "children": []}, {"name": null, "role": "AXStaticText", "description": null, "role_description": "text", "value": "History", "position": "51.00;826.00", "size": "172;14", "children": []}]}]}, {"name": null, "role": "AXRow", "description": null, "role_description": "outline row", "value": null, "position": "7.00;841.00", "size": "217;15", "children": [{"name": null, "role": "AXStaticText", "description": null, "role_description": "text", "value": "Label Decorations", "position": "51.00;841.00", "size": "172;14", "children": []}]}, {"name": null, "role": "AXRow", "description": null, "role_description": "outline row", "value": null, "position": "7.00;856.00", "size": "217;15", "children": [{"name": null, "role": "AXStaticText", "description": null, "role_description": "text", "value": "Projects", "position": "51.00;856.00", "size": "172;14", "children": []}]}, {"name": null, "role": "AXRow", "description": null, "role_description": "outline row", "value": null, "position": "7.00;871.00", "size": "217;15", "children": [{"name": null, "role": "AXStaticText", "description": null, "role_description": "text", "value": "Servers", "position": "51.00;871.00", "size": "172;14", "children": []}]}, {"name": null, "role": "AXRow", "description": null, "role_description": "outline row", "value": null, "position": "7.00;886.00", "size": "217;15", "children": [{"name": null, "role": "AXStaticText", "description": null, "role_description": "text", "value": "Staging View", "position": "51.00;886.00", "size": "172;14", "children": []}]}, {"name": null, "role": "AXRow", "description": null, "role_description": "outline row", "value": null, "position": "7.00;901.00", "size": "217;15", "children": [{"name": null, "role": "AXStaticText", "description": null, "role_description": "text", "value": "Synchronize", "position": "51.00;901.00", "size": "172;14", "children": []}]}, {"name": null, "role": "AXRow", "description": null, "role_description": "outline row", "value": null, "position": "7.00;916.00", "size": "217;15", "children": [{"name": null, "role": "AXStaticText", "description": null, "role_description": "text", "value": "Window Cache", "position": "51.00;916.00", "size": "172;14", "children": []}]}, {"name": null, "role": "AXRow", "description": null, "role_description": "outline row", "value": null, "position": "7.00;931.00", "size": "217;15", "children": [{"name": null, "role": "AXStaticText", "description": null, "role_description": "text", "value": "Ignored Resources", "position": "38.00;931.00", "size": "185;14", "children": []}]}, {"name": null, "role": "AXRow", "description": null, "role_description": "outline row", "value": null, "position": "7.00;946.00", "size": "217;15", "children": [{"name": null, "role": "AXStaticText", "description": null, "role_description": "text", "value": "Models", "position": "38.00;946.00", "size": "185;14", "children": []}]}, {"name": null, "role": "AXColumn", "description": null, "role_description": "column", "value": null, "position": "7.00;-914.00", "size": "217;1875", "children": []}]}, {"name": null, "role": "AXScrollBar", "description": null, "role_description": "scroll bar", "value": 0.0, "position": "7.00;945.00", "size": "166;16", "children": [{"name": null, "role": "AXValueIndicator", "description": null, "role_description": "value indicator", "value": 0.0, "position": "8.00;949.00", "size": "125;12", "children": []}, {"name": null, "role": "AXButton", "description": null, "role_description": "increment arrow button", "value": null, "position": "7.00;945.00", "size": "0;0", "children": []}, {"name": null, "role": "AXButton", "description": null, "role_description": "decrement arrow button", "value": null, "position": "7.00;945.00", "size": "0;0", "children": []}, {"name": null, "role": "AXButton", "description": null, "role_description": "increment page button", "value": null, "position": "133.50;949.00", "size": "40;12", "children": []}, {"name": null, "role": "AXButton", "description": null, "role_description": "decrement page button", "value": null, "position": "7.00;949.00", "size": "1;12", "children": []}]}, {"name": null, "role": "AXScrollBar", "description": null, "role_description": "scroll bar", "value": 1.0, "position": "157.00;59.00", "size": "16;902", "children": [{"name": null, "role": "AXValueIndicator", "description": null, "role_description": "value indicator", "value": 1.0, "position": "161.00;527.50", "size": "12;432", "children": []}, {"name": null, "role": "AXButton", "description": null, "role_description": "increment arrow button", "value": null, "position": "157.00;59.00", "size": "0;0", "children": []}, {"name": null, "role": "AXButton", "description": null, "role_description": "decrement arrow button", "value": null, "position": "157.00;59.00", "size": "0;0", "children": []}, {"name": null, "role": "AXButton", "description": null, "role_description": "increment page button", "value": null, "position": "161.00;960.00", "size": "12;1", "children": []}, {"name": null, "role": "AXButton", "description": null, "role_description": "decrement page button", "value": null, "position": "161.00;59.00", "size": "12;468", "children": []}]}]}, {"name": "type_filter_text", "role": "AXTextField", "description": null, "role_description": "search text field", "value": "", "position": "7.00;35.00", "size": "166;19", "children": []}, {"name": null, "role": "AXButton", "description": null, "role_description": "close button", "value": null, "position": "7.00;6.00", "size": "14;16", "children": []}, {"name": null, "role": "AXButton", "description": null, "role_description": "zoom button", "value": null, "position": "47.00;6.00", "size": "14;16", "children": [{"name": null, "role": "AXGroup", "description": null, "role_description": "group", "value": null, "position": "47.00;6.00", "size": "14;16", "children": [{"name": null, "role": "AXGroup", "description": null, "role_description": "group", "value": null, "position": "47.00;6.00", "size": "14;16", "children": []}]}]}, {"name": null, "role": "AXButton", "description": null, "role_description": "minimize button", "value": null, "position": "27.00;6.00", "size": "14;16", "children": []}, {"name": null, "role": "AXStaticText", "description": null, "role_description": "text", "value": "Preferences", "position": "558.00;5.00", "size": "83;16", "children": []}]}